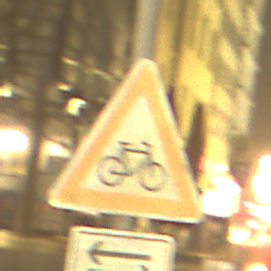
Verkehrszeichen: RadverkehrLinks
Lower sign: RichtungsangabeDurchPfeile7
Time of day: Night
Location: Outdoor (Urban)
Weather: Overcast
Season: NotSpecified
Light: Artificial